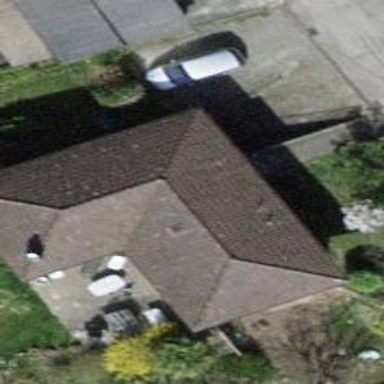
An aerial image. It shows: Detached building with hipped roof shape.